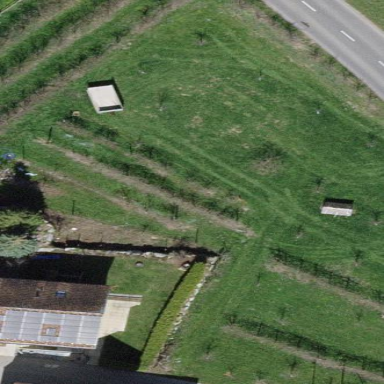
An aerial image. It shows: Orchard.